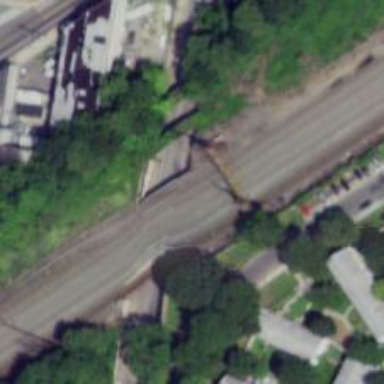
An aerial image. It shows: Railway track with contact line for electrification.